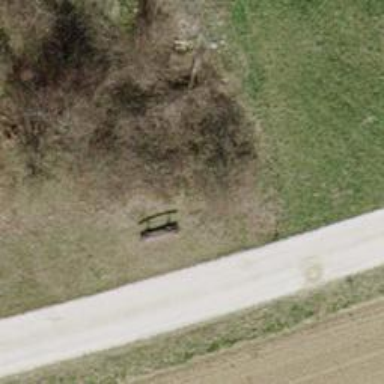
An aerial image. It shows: Bench for seating.